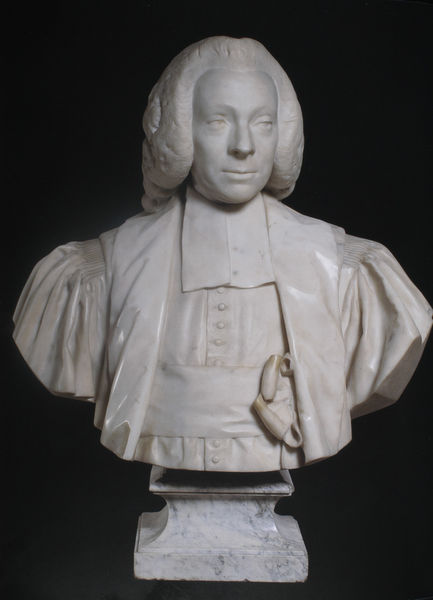
Titel: Armand Thomas Hue, Marquis de Miromesnil
Künstler: Jean-Antoine Houdon
Standort: New York (New York)
Institution: The Frick Collection
Schlagwörter: kopf, mann, weiß, haar, hell, marmor, mund, nase, stirn, blick, gürtel, hemd, jacke, richter, augen, band, barock, bluse, falten, gesicht, kleidung, kragen, sockel, stein, ärmel, herr, portrait, porträt, schauen, geistlicher, gewand, haare, musiker, augenbrauen, kinn, knopf, lippen, locken, puffärmel, schultern, skulptur, statue, perücke, schärpe, lächeln, man, ernst, büste, glatt, plastik, plinthe, podest, wange, knöpfe, knopfleiste, weste, foto, fotografie, porzellan, torso, künstler, reihe, scherpe, kardinal, talar, prister, pfarrer, general, klerus, pastor, priester, knopfreihe, binde, jakett, plissee, gurt, lätzchen, gips, graf, würde, alabaster, bund, kummerbund, skupltur, bildhauer, bäffchen, schlaufen, würdenträger, bürgermeister, schaube, theologe, jurist, beffchen, große nase, marmorbüste, brustband, amtsträger, parücke, historiker, charakternase, brustbad, gipsabformung